Question: I have
'''
IEnumerable<Employee> GetAllEmployees()
{
return Get<IEmployeeRepository>().GetAll();
}
'''
Where is
'''
public interface IEmployeeRepository
{
IEnumerable<Employee> GetAll();
}
'''
is as under
'''
public class Employee
{
public int EmployeeId { get; set; }
public string EmployeeName { get; set; }
public int Age { get; set; }
public int Salary { get; set; }
}
'''
Now I want to perform a search on the records obtained from based on the EmployeeId passed. Like as under
'''
public void SearchEmployee(int empId)
{
var empRecords = this.GetAllEmployees();
var filteredRecords = empRecords.
}
'''

I actually looked into <URL> answer but could not fit into the requirement.
What I need to do?
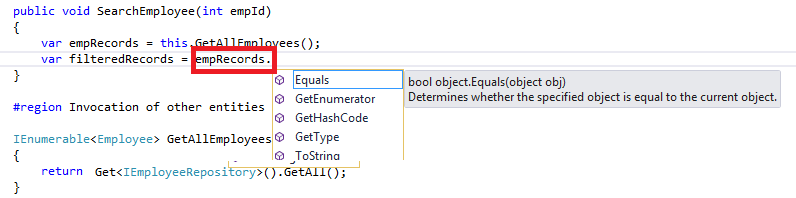
Answer: I just figured out that the namespace
Else we could even do
'''
foreach (var item in empRecords)
{
//
}
'''
I will give the credit to @ Jenish Rabadiya, though others have also given correct opinion.